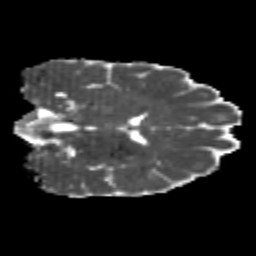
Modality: MD
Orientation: coronal
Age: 22
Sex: male
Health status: healthy
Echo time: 0.074 s